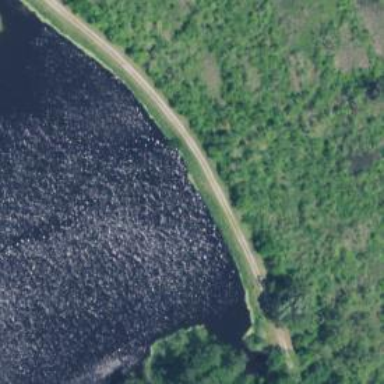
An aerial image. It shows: Dam across waterway.